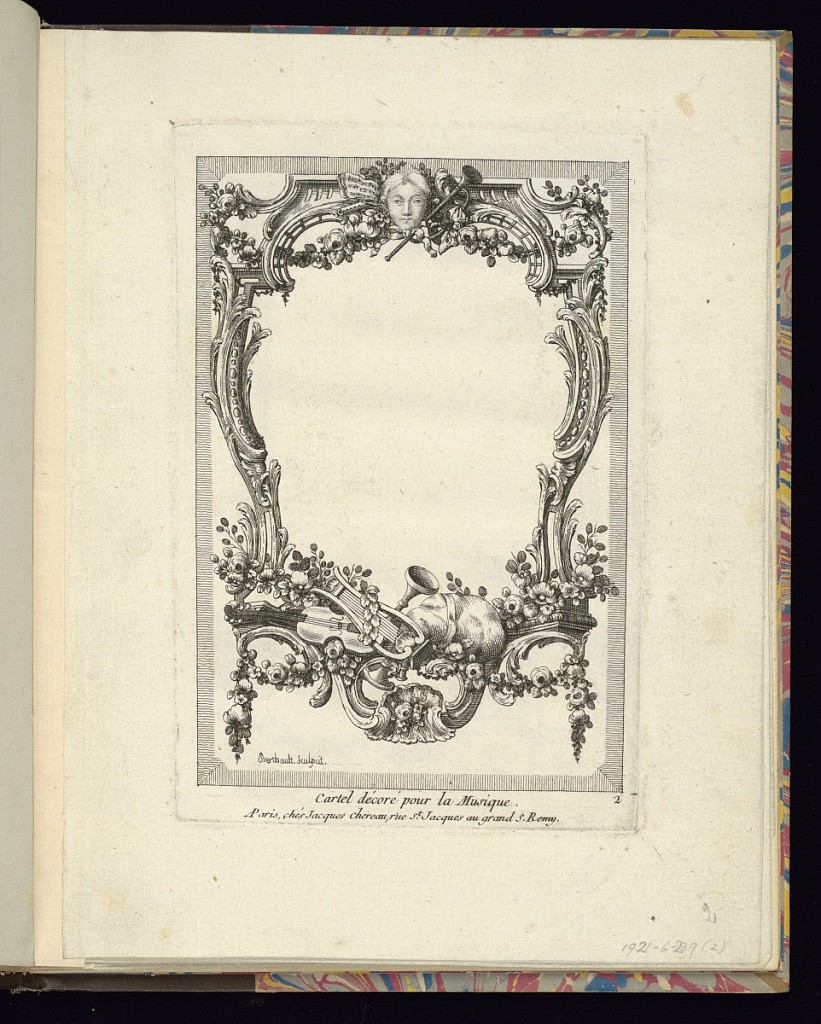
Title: Cartel décoré pour la Musique
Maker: Pierre-Gabriel Berthault, French, 1737–1831
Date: ca. 1758
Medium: Etching and engraving on laid paper
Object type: Print
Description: Design of a rocaille frame with scrolls, flowers, and attributes of music, including a mask, sheet music, a horn, a flute, a lyre, a violin, and bagpipes. The plate is signed and numbered.